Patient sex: F
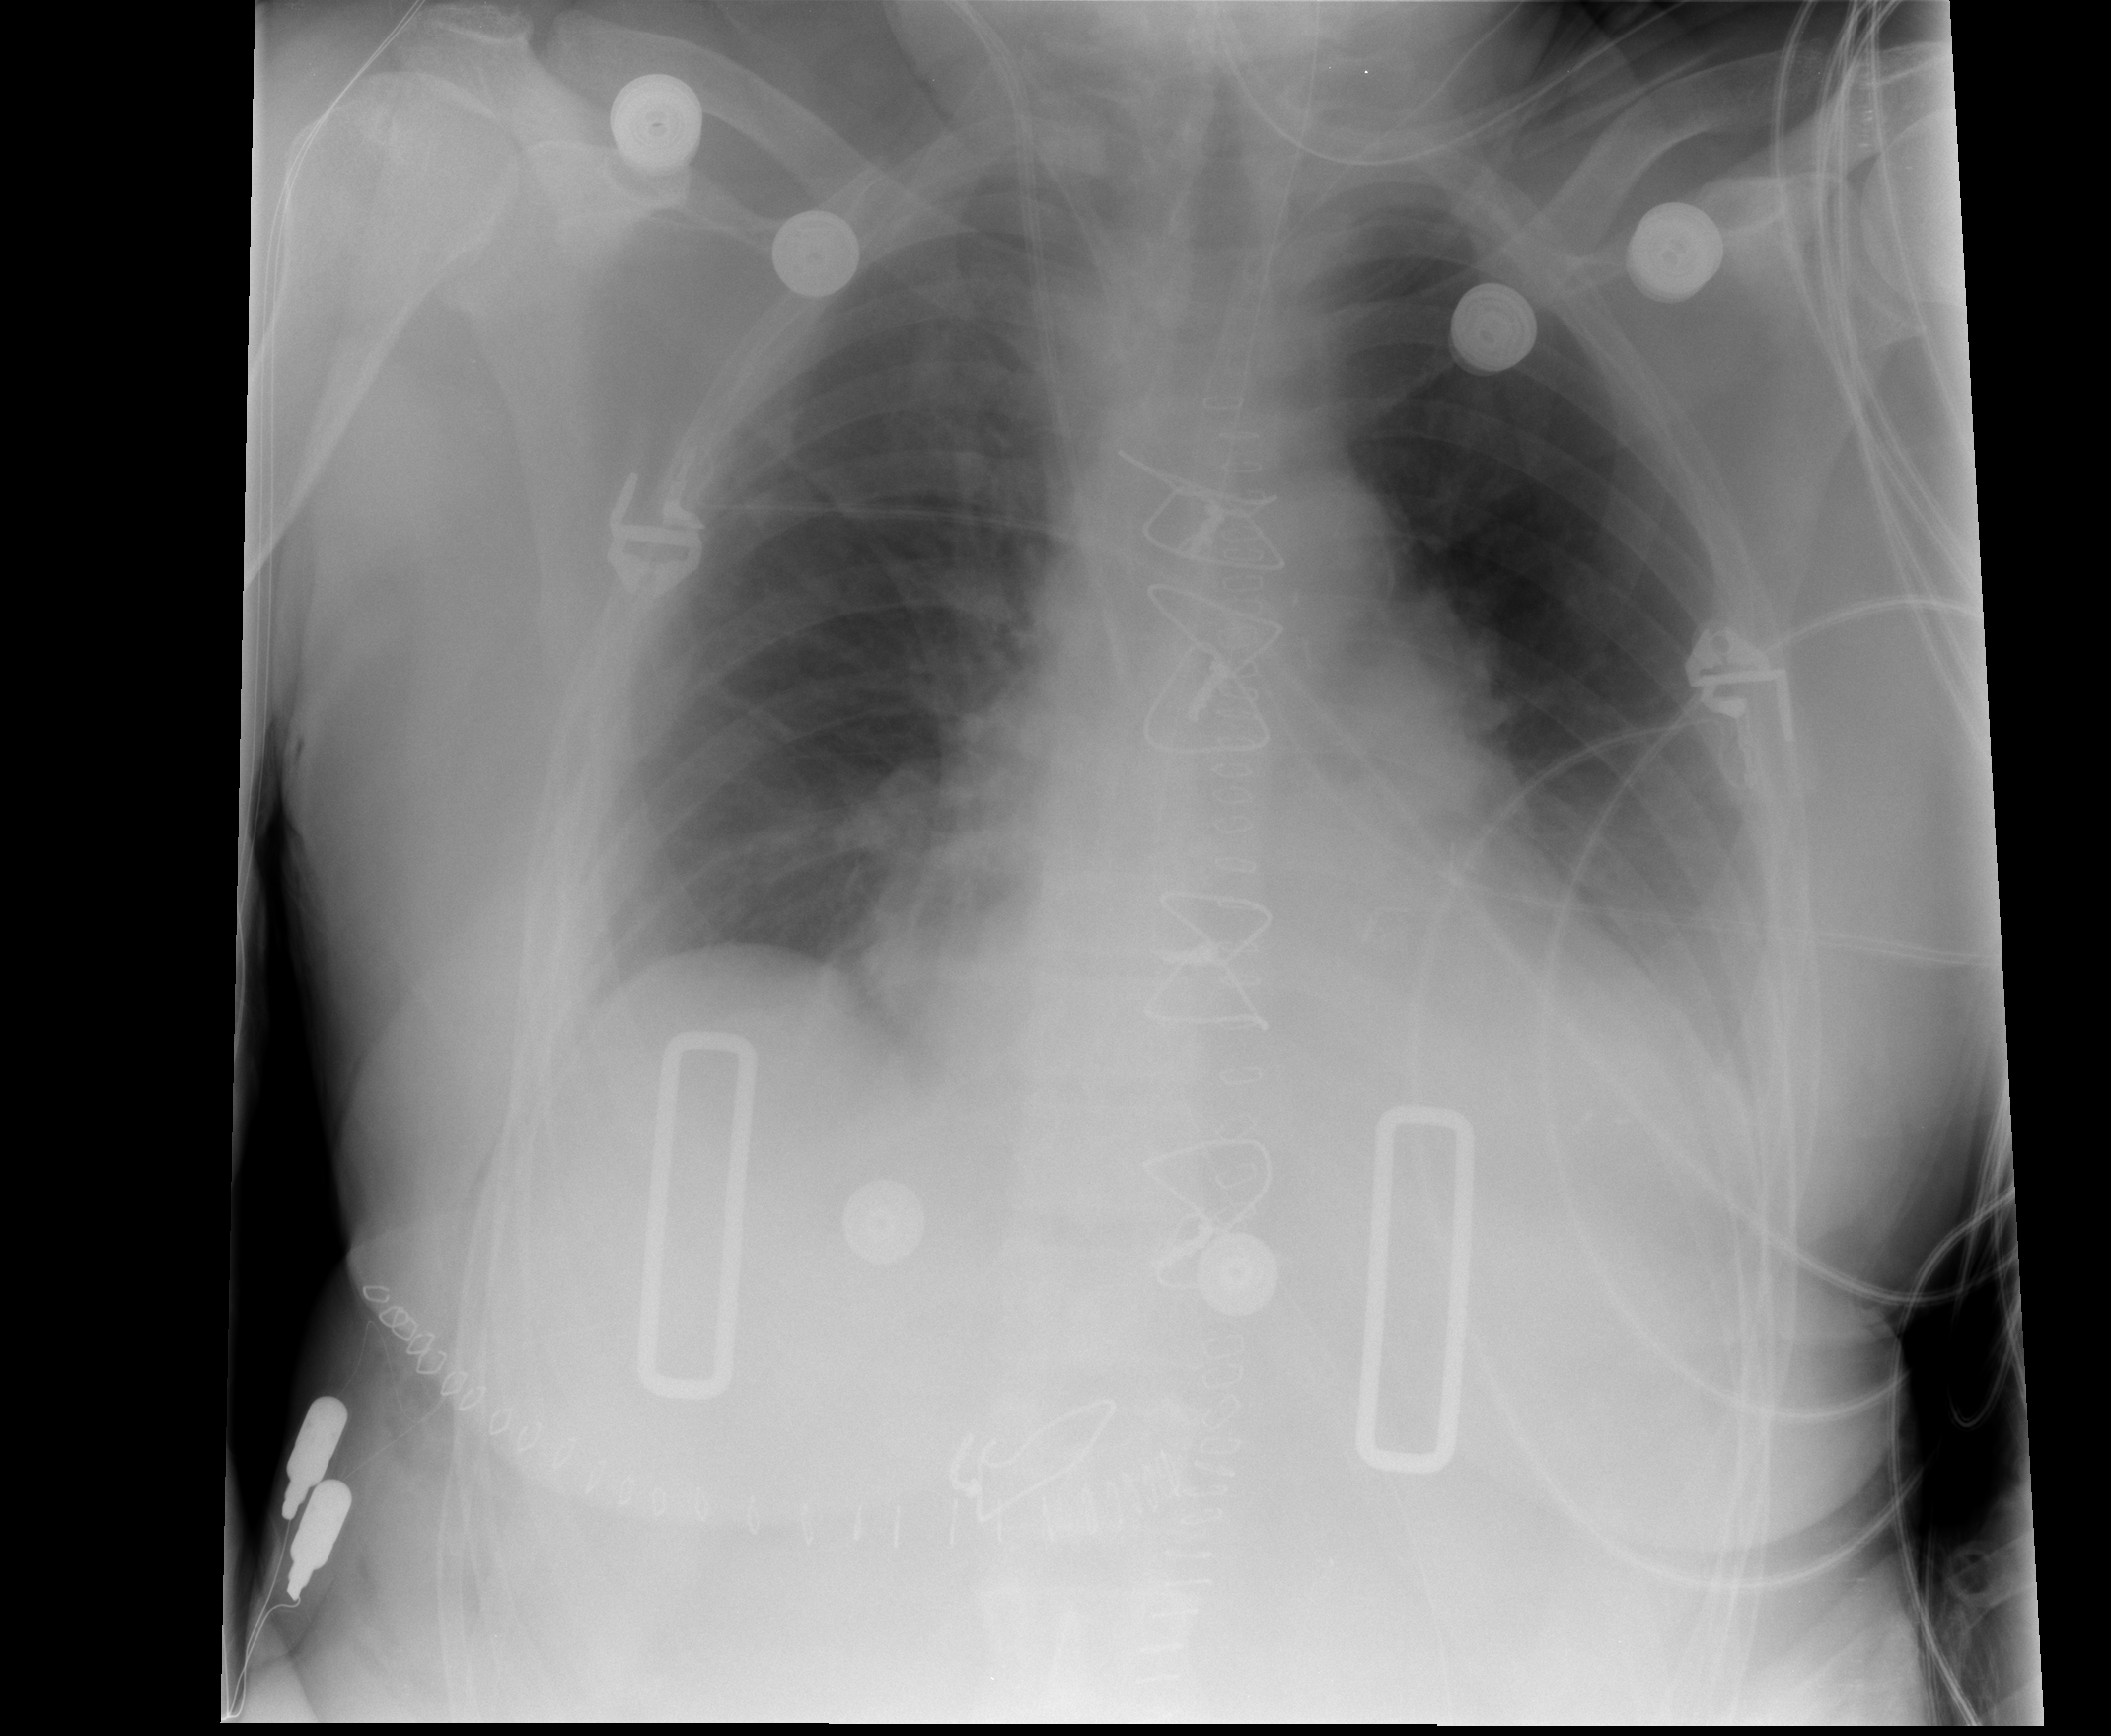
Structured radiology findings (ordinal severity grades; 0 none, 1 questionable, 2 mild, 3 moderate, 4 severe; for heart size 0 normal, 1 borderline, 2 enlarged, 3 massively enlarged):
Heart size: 2
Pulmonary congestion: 0
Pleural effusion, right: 1
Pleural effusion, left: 1
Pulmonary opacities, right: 0
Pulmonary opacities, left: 0
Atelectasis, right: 2
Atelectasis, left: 1